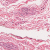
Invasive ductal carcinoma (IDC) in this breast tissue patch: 0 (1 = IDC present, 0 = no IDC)